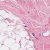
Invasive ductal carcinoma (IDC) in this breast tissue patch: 0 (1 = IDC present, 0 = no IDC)